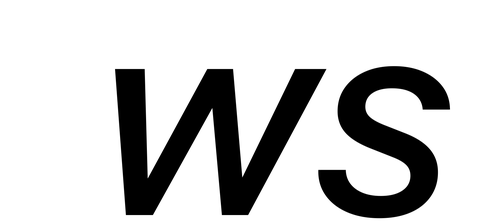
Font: InstrumentSans-Italic_Medium_Italic